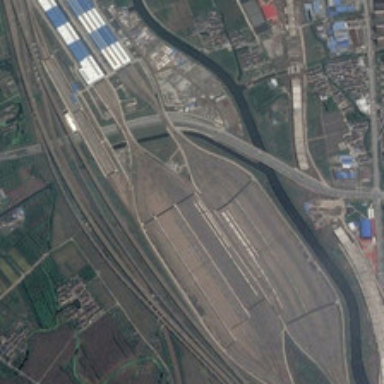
A river and many buildings are beside a railway station .